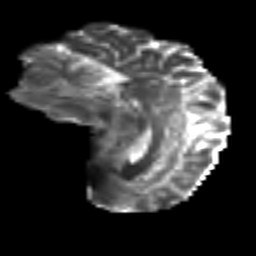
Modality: T2w
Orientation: sagittal
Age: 32
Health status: ill
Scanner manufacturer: philips
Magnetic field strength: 3 T
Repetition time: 9 s
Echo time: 0.127 s